Field crop: maize
Growth stage: 2
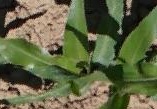
Species: maize